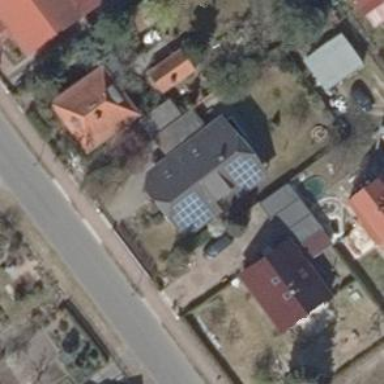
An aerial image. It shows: Detached building with half-hipped roof.